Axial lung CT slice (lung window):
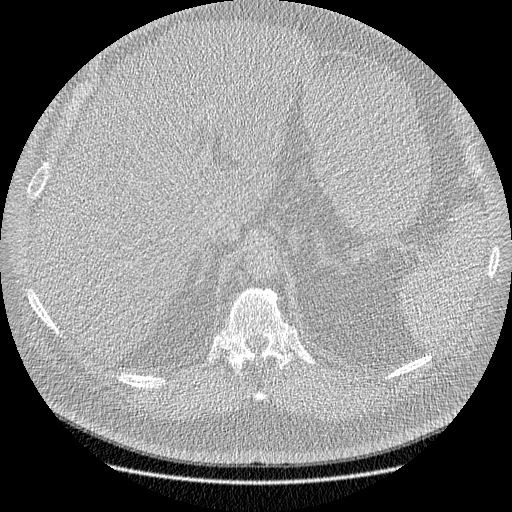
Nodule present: no